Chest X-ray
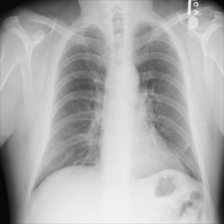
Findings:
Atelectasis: negative
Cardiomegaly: negative
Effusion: negative
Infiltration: negative
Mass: negative
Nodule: negative
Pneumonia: negative
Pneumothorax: negative
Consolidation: negative
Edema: negative
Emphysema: negative
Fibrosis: negative
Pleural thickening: negative
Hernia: negative